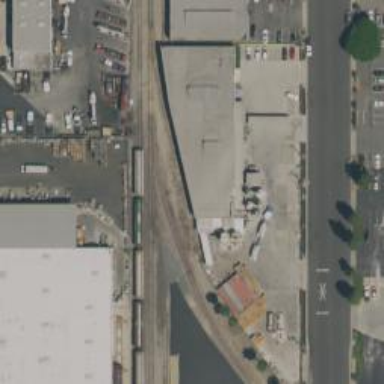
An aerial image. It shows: Abandoned railway yard.